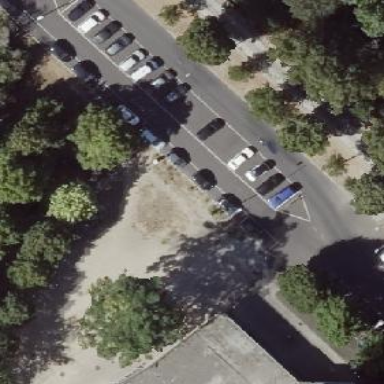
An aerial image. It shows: Parking lane with asphalt surface.